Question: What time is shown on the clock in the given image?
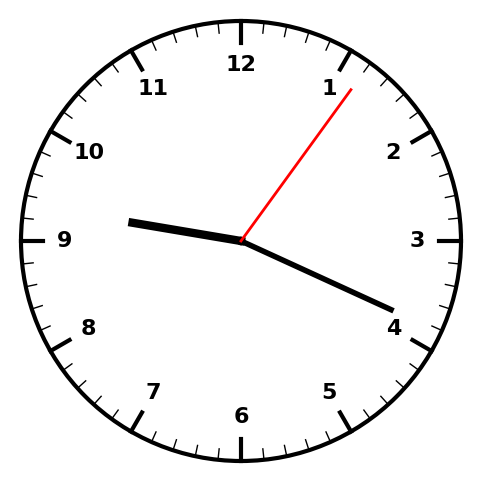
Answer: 09:19:06